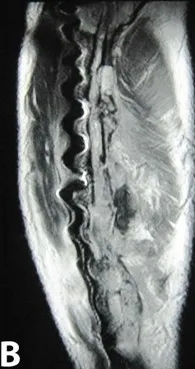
Streak artifacts are noted due to postoperative changes (Screws); B - MRI Sagittal section of right leg reveals cortical erosions/irregular outlines of the tibia with altered signals in the adjoining bone marrow and soft tissue. Susceptibility artifacts are noted due to postoperative metallic screws.
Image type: radiology (mri)